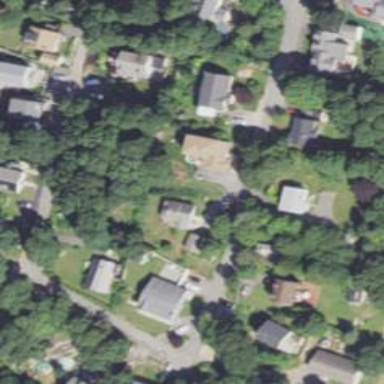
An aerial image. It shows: Residential road.